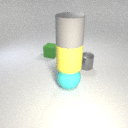
large cyan rubber sphere below large yellow rubber cylinder